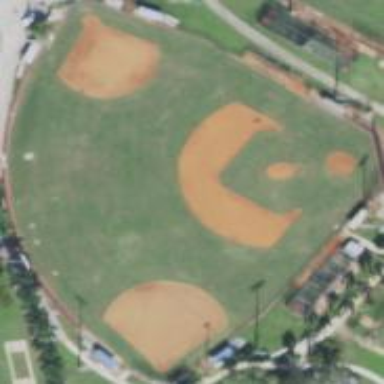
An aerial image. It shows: Baseball pitch for leisure and sports activities.